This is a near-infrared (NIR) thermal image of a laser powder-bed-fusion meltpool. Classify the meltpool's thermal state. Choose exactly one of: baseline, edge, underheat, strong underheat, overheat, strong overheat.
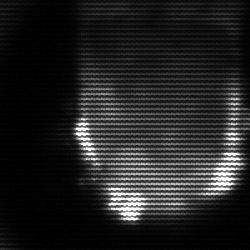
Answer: baseline